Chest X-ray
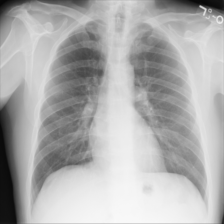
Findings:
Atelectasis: negative
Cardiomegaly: negative
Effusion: negative
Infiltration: negative
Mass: negative
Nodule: negative
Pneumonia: negative
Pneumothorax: negative
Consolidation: negative
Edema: negative
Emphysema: negative
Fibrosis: negative
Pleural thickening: negative
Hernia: negative